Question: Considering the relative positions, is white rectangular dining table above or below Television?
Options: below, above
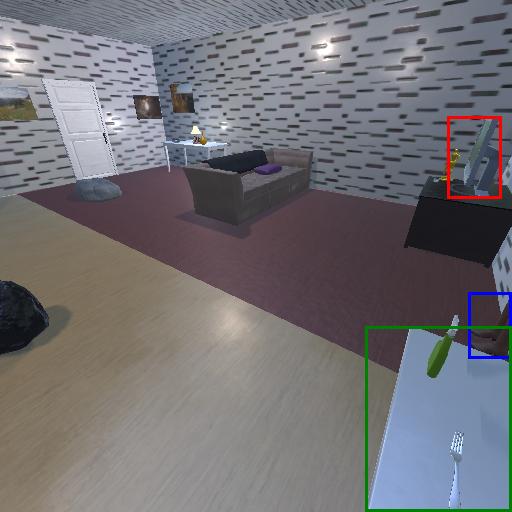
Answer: below